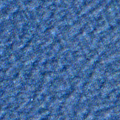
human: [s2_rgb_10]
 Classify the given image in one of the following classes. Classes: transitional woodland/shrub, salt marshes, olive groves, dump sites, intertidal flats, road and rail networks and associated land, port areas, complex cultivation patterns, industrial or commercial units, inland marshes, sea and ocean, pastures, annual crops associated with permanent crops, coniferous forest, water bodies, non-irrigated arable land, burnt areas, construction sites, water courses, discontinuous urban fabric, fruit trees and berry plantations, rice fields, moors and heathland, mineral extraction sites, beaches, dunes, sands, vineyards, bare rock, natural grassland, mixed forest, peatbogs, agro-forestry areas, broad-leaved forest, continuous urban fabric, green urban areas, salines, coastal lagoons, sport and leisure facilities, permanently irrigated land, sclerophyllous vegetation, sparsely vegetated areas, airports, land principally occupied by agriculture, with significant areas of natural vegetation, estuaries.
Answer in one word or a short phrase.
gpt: sea and ocean